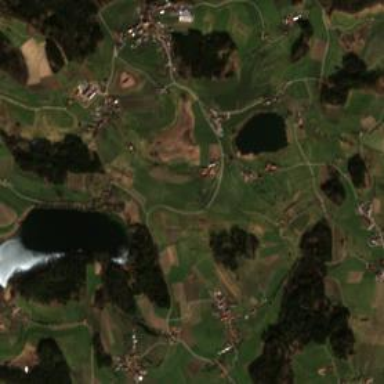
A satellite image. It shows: Small hamlet.